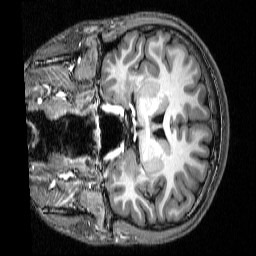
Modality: T1w
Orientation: coronal
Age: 21
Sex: male
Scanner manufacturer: siemens
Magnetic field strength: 3 T
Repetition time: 2.53 s
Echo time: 0.00339 s